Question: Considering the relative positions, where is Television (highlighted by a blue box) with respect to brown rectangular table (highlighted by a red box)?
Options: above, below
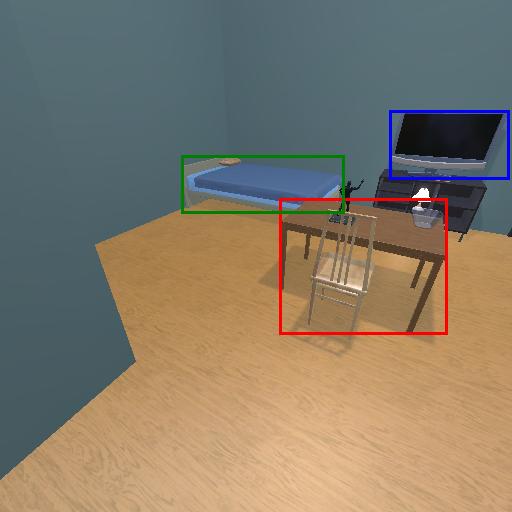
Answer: above